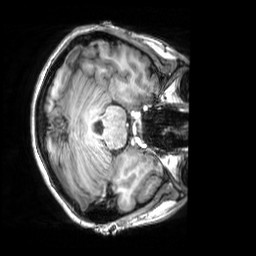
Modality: T1w
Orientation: axial
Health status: healthy
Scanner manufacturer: siemens
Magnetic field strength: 3 T
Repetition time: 2.53 s
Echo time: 0.00332 s